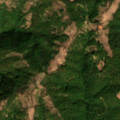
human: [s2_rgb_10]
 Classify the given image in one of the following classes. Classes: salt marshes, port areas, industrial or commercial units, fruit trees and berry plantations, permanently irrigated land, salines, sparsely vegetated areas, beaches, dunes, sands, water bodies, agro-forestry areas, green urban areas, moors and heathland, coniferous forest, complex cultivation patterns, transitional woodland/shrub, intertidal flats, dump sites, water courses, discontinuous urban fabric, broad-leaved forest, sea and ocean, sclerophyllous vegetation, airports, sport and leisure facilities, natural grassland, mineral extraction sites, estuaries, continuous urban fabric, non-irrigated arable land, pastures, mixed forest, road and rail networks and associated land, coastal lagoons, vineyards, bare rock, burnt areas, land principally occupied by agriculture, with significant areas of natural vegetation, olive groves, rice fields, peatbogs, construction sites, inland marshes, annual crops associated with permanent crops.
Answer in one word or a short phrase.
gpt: complex cultivation patterns, land principally occupied by agriculture, with significant areas of natural vegetation, broad-leaved forest